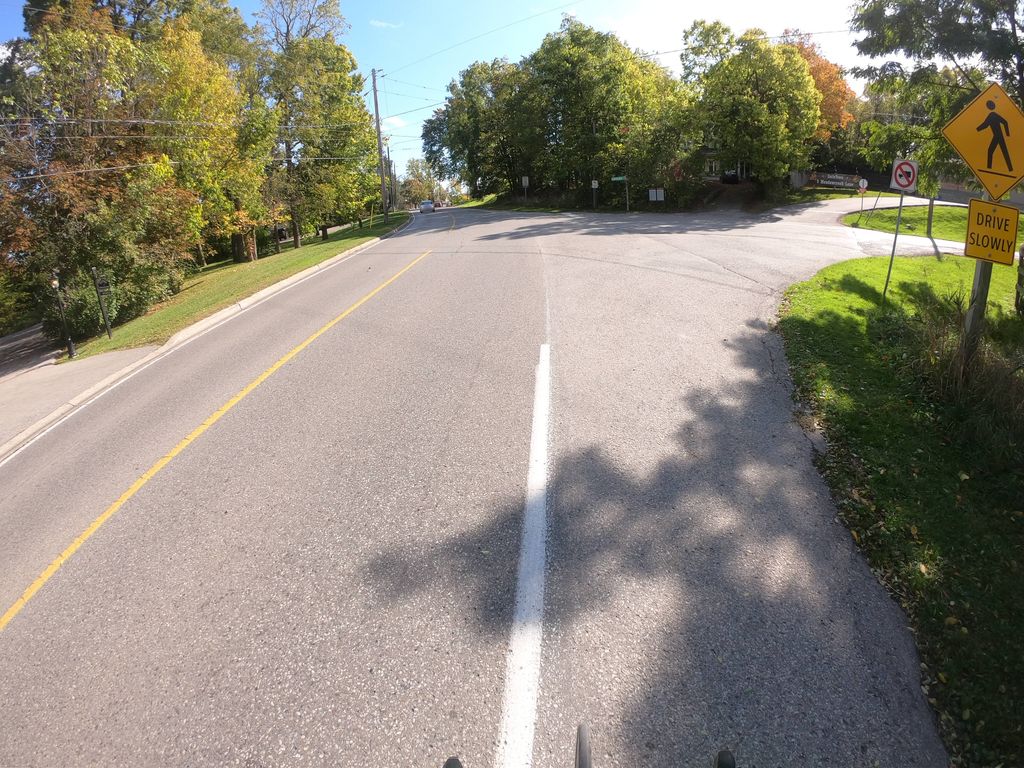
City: kitchener-waterloo